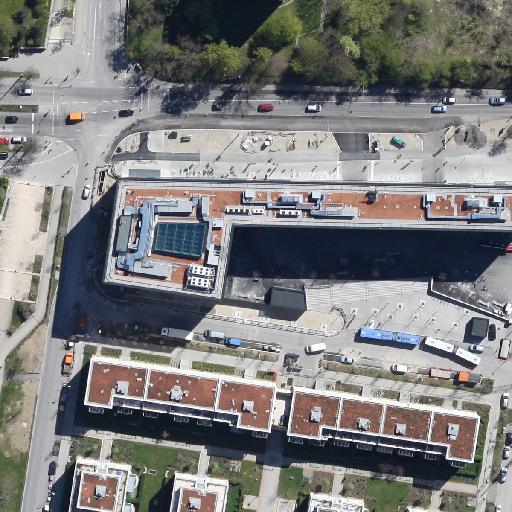
Referring expression: car in the parking area